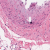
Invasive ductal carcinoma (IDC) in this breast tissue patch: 0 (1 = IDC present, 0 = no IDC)